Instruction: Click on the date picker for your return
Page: home
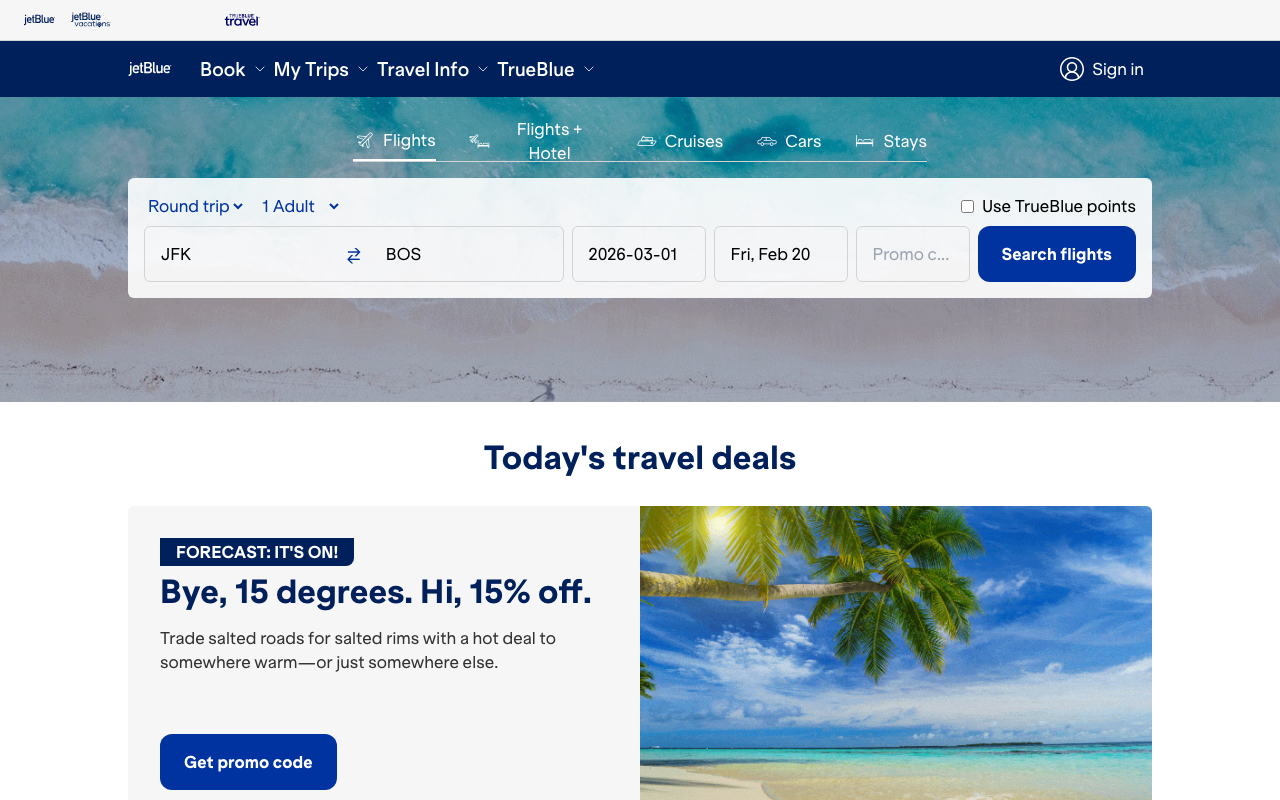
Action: click